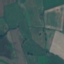
Land use / land cover: Pasture